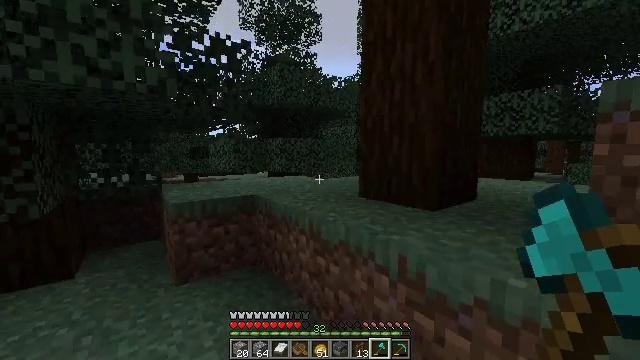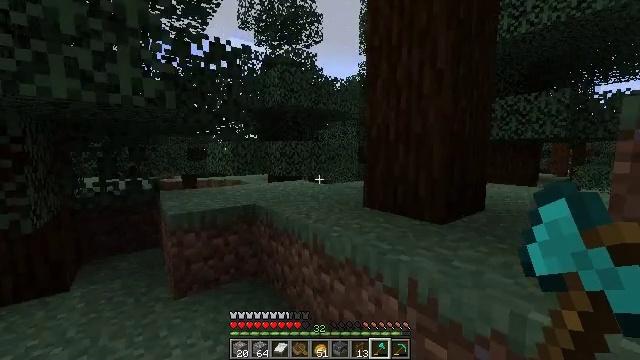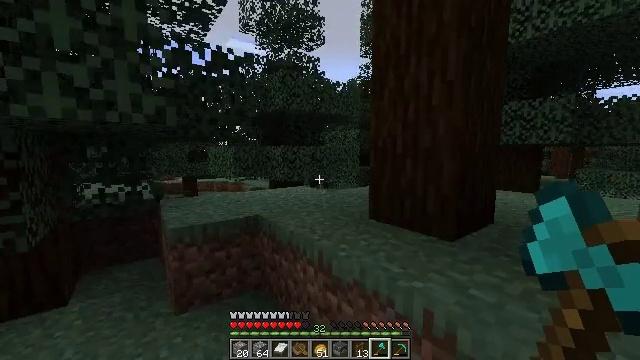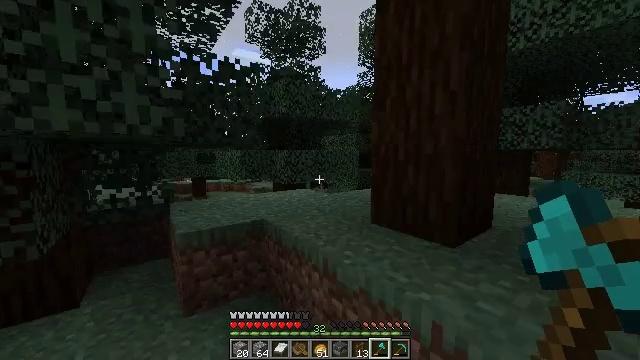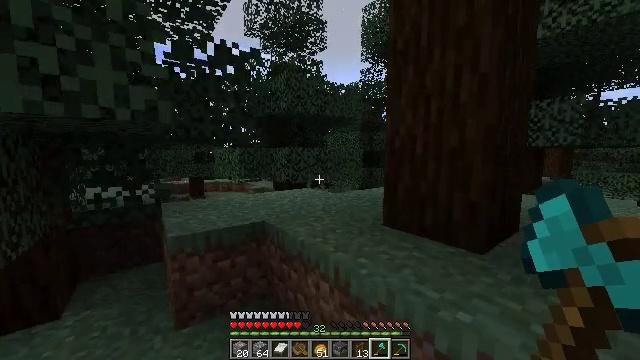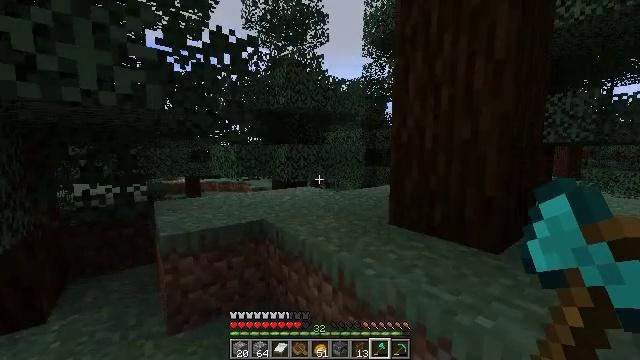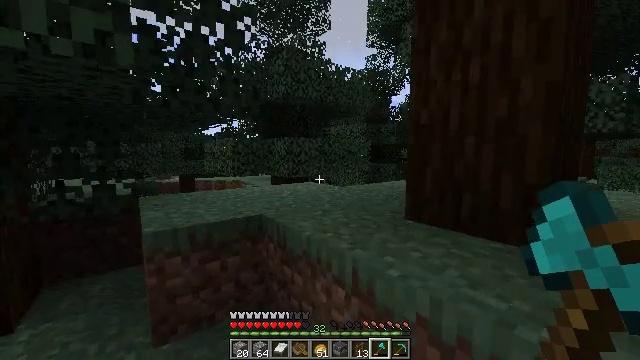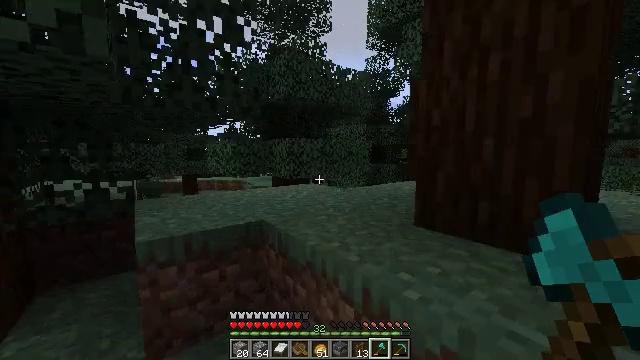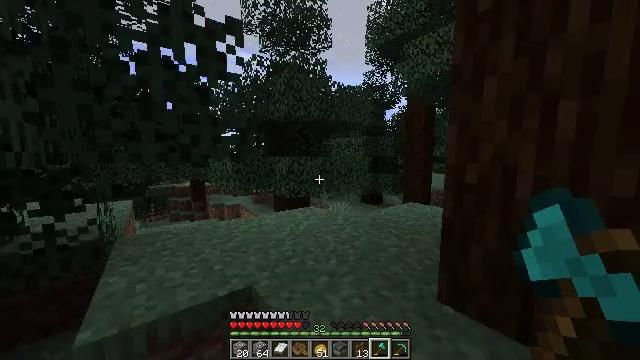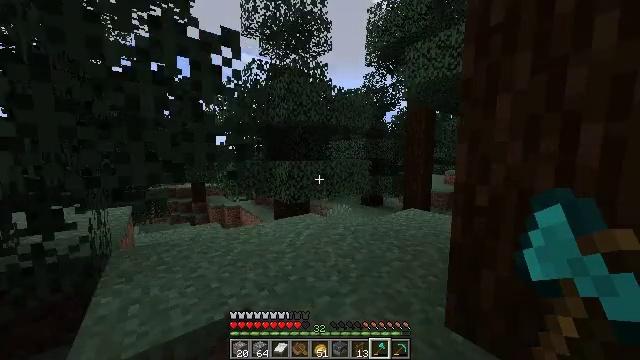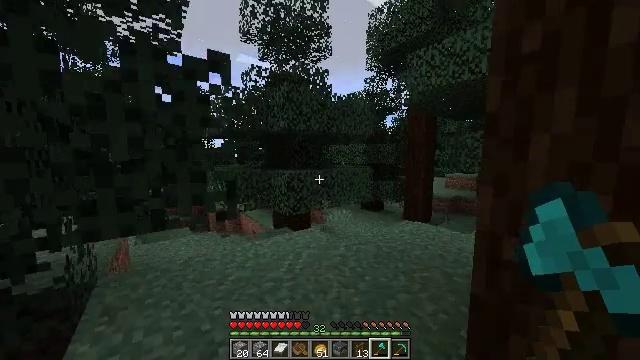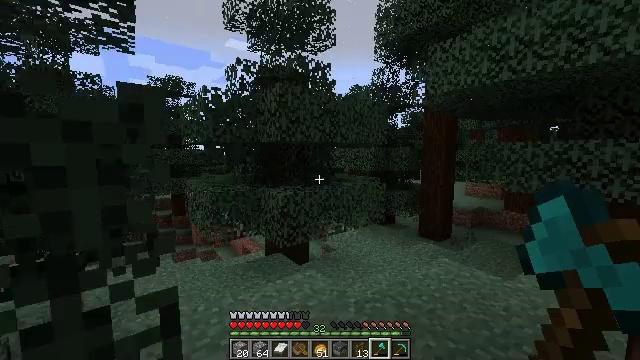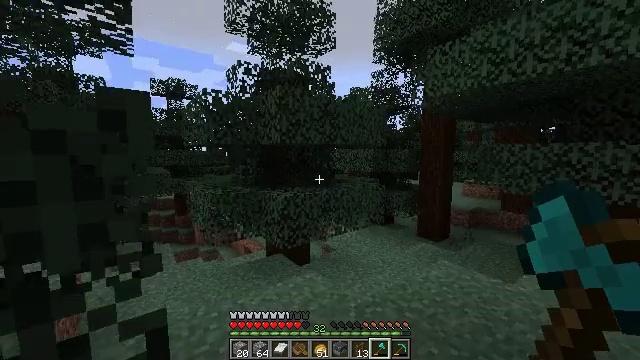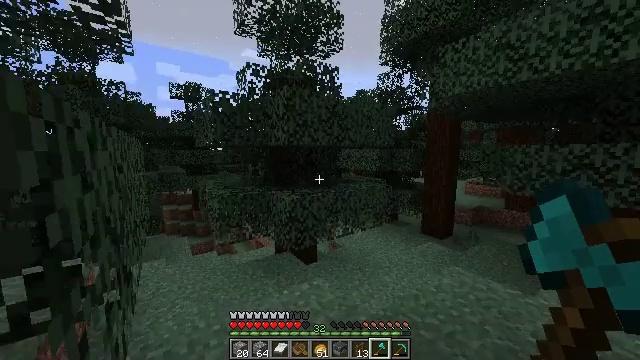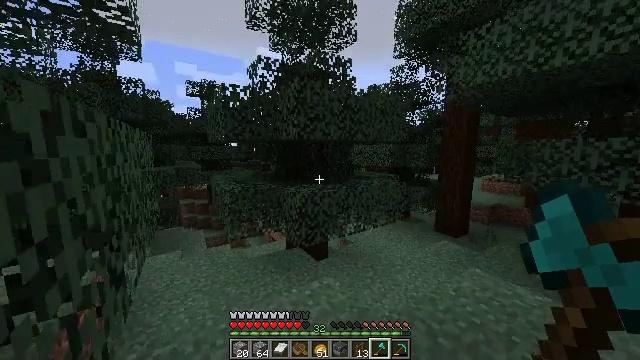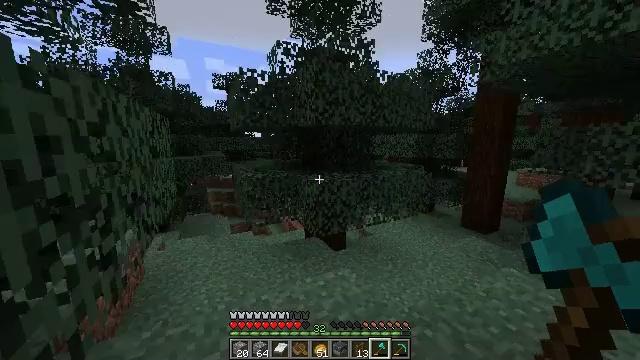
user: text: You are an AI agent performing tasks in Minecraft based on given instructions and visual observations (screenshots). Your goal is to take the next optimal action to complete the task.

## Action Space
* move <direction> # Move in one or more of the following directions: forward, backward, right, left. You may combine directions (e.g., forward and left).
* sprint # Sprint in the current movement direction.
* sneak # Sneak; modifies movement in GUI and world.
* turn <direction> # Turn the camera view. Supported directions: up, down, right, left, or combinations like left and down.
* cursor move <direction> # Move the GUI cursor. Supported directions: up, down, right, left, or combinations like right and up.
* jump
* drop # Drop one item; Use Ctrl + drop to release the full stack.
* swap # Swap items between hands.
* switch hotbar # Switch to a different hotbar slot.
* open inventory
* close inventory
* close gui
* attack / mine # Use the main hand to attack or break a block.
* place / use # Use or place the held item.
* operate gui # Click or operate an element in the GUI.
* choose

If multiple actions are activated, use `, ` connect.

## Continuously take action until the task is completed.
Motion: motion action
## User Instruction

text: Remove a spruce boat from the inventory.
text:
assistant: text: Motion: move forward, jump
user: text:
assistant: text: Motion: move forward, jump
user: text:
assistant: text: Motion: move forward, jump
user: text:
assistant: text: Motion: move forward, jump
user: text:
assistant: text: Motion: move forward, jump
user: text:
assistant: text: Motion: move forward, sprint, jump
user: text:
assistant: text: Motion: move forward, sprint, jump
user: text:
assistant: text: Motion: move forward, sprint, jump
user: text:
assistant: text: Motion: move forward, sprint, jump
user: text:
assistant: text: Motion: move forward, jump
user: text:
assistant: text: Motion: move forward, jump
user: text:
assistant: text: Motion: move forward, jump
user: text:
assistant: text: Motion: move forward, turn left, jump
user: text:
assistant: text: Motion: move forward, turn left and down, jump
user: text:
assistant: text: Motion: move forward, turn left and down, jump
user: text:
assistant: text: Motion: move forward and move right, turn left and down, jump
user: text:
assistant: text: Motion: move forward and move right, turn left, jump
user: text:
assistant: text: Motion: move forward and move right, turn left and down
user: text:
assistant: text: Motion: move forward, sprint, turn left and down
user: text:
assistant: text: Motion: move forward, sprint, turn left and down
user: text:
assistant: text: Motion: move forward, sprint, turn left and down
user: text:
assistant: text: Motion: move forward, sprint
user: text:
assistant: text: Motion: move forward
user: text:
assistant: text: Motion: move forward, turn left
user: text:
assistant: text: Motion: move forward, turn left
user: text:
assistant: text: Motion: move forward
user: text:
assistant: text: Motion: move forward
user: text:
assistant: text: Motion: move forward
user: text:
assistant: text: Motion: move forward
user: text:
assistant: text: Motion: move forward and move left